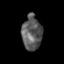
Tissue: skin
Cell type: Epithelial cells
Senescence score: 0.2774
Nuclear area (px): 675
Mean DAPI intensity: 91.674